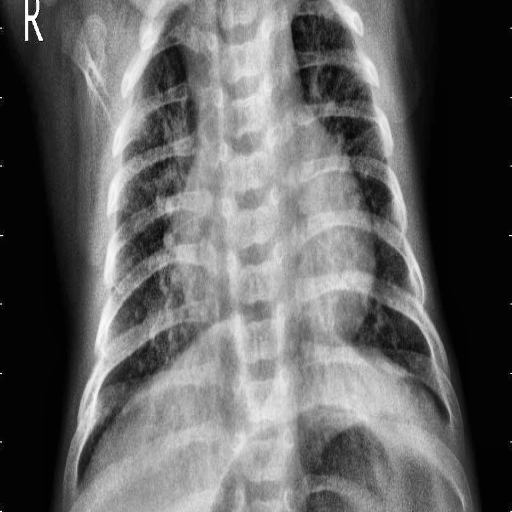
Finding: PNEUMONIA